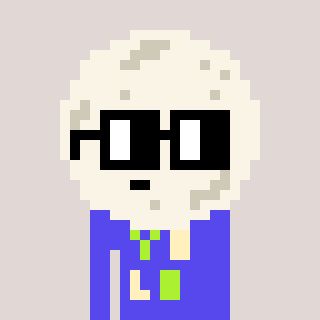
a pixel art character with square black glasses, a moon-shaped head and a computerblue-colored body on a warm background